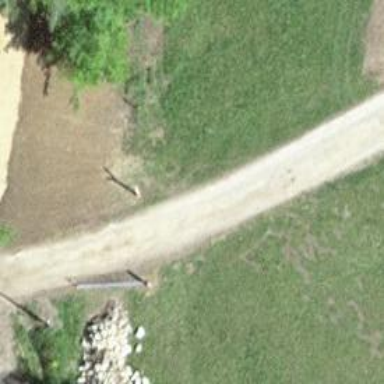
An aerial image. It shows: Track with grade 2 gravel surface.